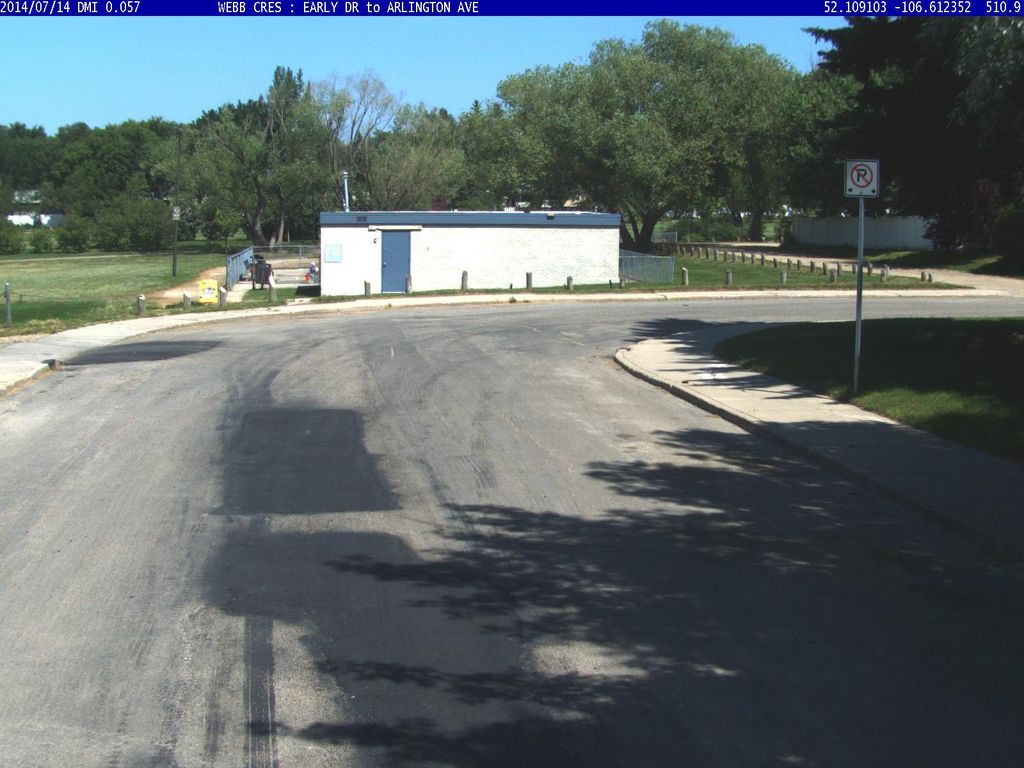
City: saskatoon